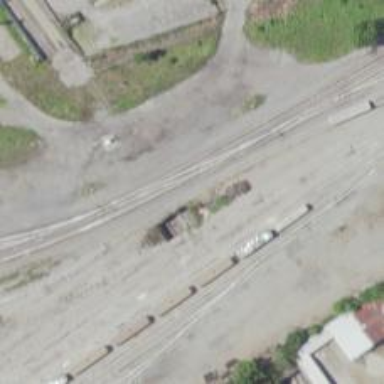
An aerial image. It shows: Rail spur service.